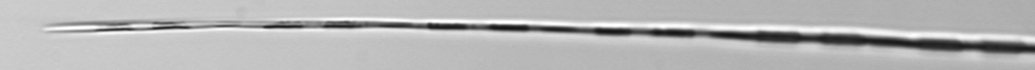
Label: Pseudo-nitzschia